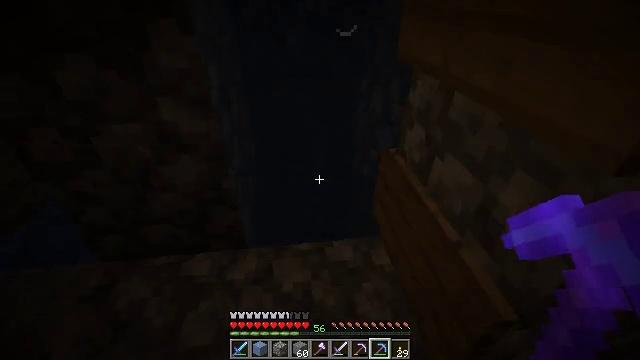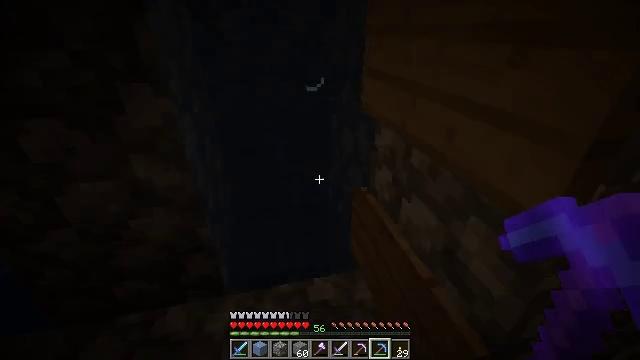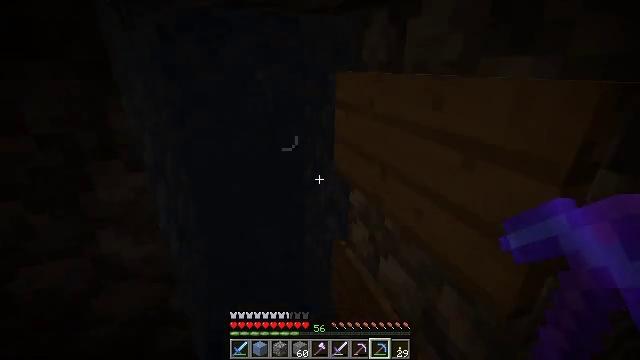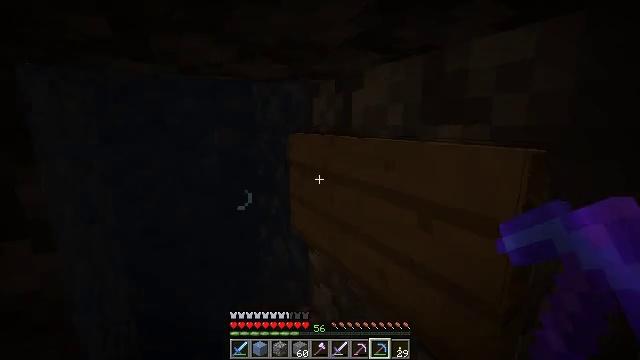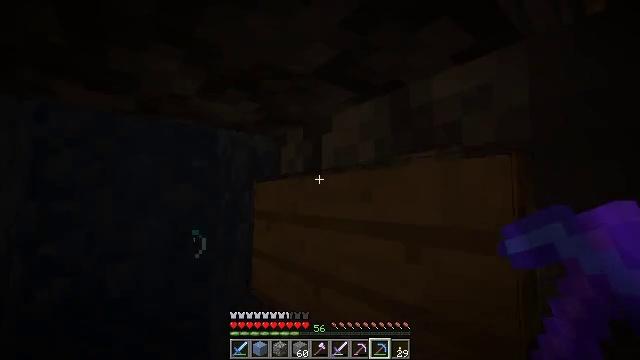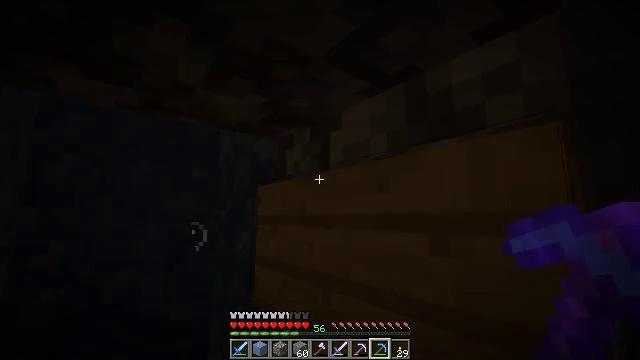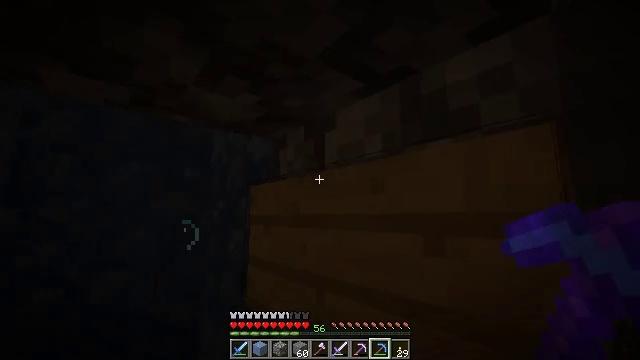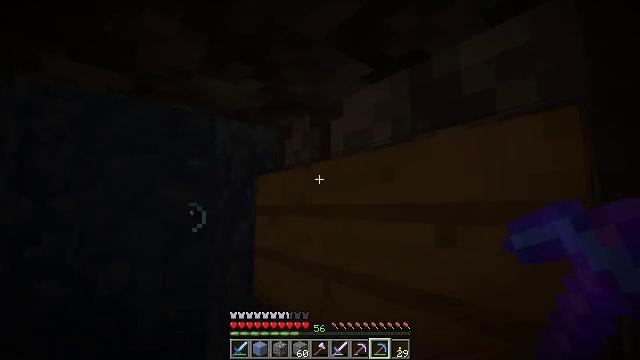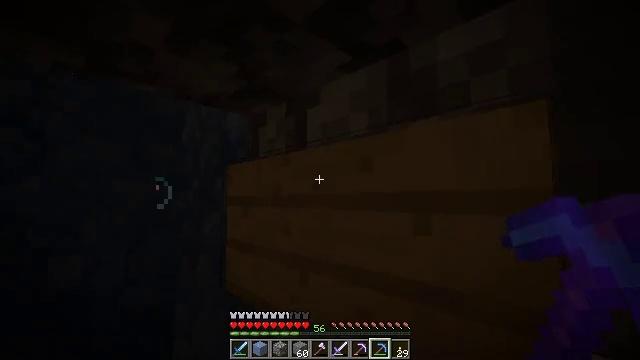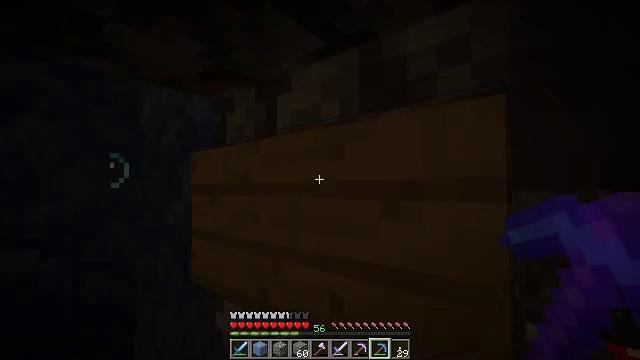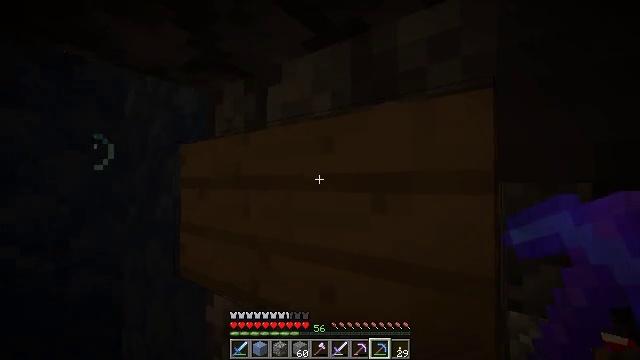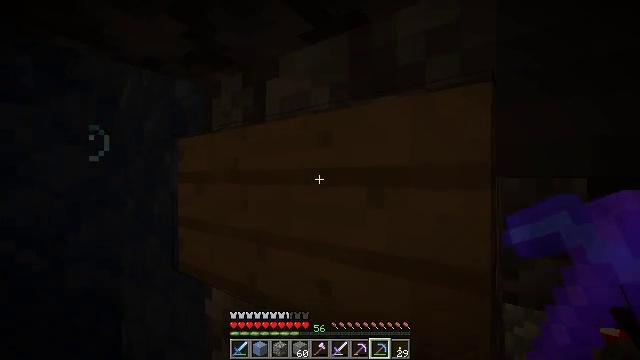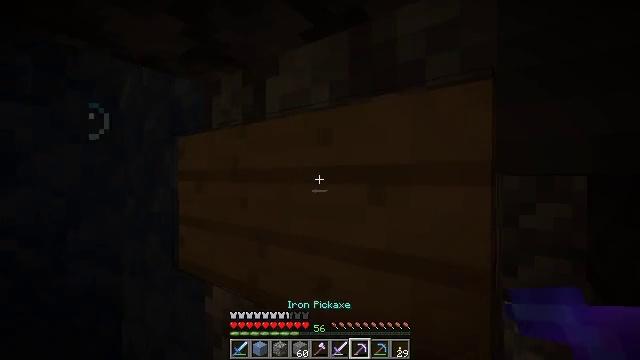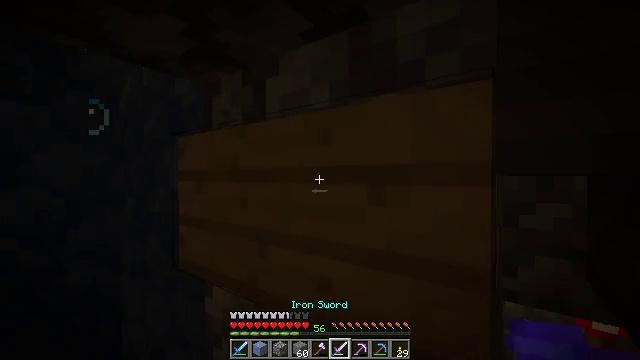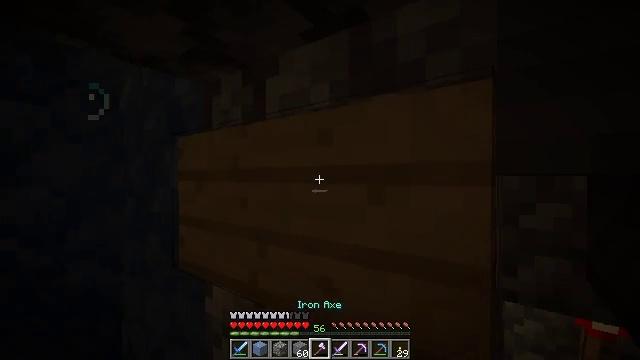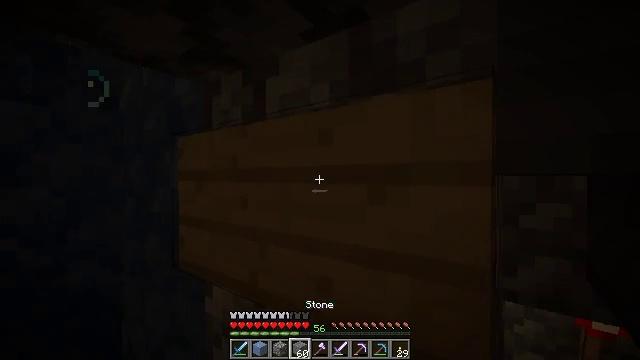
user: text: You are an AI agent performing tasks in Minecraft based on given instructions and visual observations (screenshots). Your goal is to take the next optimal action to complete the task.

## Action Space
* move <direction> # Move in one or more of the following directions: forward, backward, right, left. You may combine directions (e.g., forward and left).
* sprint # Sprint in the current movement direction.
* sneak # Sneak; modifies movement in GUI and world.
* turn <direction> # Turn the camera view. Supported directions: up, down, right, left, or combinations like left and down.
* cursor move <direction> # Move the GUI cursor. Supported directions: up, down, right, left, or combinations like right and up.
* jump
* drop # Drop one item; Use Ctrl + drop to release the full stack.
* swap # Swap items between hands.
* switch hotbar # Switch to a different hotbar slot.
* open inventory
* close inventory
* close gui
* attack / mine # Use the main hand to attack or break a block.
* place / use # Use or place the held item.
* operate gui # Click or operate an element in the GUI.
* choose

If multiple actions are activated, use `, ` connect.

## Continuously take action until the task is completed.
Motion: motion action
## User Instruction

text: Break the oak wall sign to reclaim it.
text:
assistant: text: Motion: move forward, turn right and up, jump
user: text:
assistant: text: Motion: move forward, turn right and up
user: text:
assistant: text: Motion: turn right and up
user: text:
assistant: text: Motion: turn right and up
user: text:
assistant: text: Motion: turn up
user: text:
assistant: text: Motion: turn right
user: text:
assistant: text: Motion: turn down
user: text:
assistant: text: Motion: turn right and down
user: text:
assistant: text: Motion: turn right and down
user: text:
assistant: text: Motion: turn right and down
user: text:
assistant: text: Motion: turn down
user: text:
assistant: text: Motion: no_op
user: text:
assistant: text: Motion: no_op
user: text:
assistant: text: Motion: no_op
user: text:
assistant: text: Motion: no_op
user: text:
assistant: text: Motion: no_op
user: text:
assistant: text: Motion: no_op
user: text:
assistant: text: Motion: no_op
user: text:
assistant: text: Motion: no_op
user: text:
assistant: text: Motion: no_op
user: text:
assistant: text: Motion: turn right and down
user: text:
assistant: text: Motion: turn right
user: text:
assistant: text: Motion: no_op
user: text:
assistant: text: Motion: no_op
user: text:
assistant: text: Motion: no_op
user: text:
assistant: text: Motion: no_op
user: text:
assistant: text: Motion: no_op
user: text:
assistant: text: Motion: no_op
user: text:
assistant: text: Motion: no_op
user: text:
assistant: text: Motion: no_op